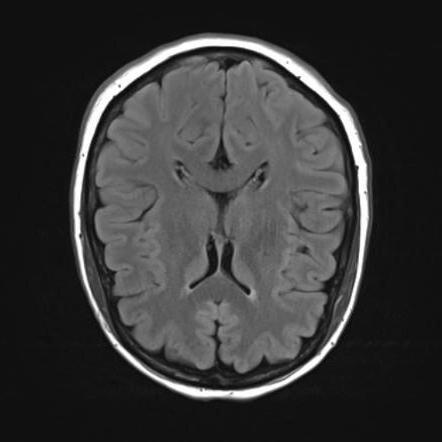
Label: notumor